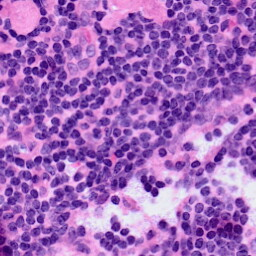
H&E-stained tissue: LymphNode